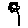
Label: flower